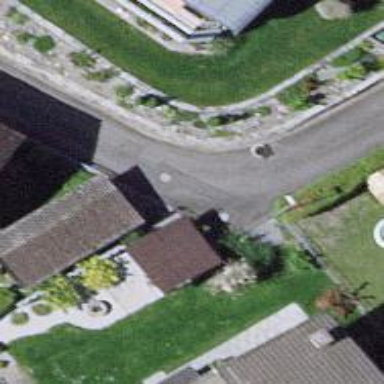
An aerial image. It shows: Residential road with asphalt surface.